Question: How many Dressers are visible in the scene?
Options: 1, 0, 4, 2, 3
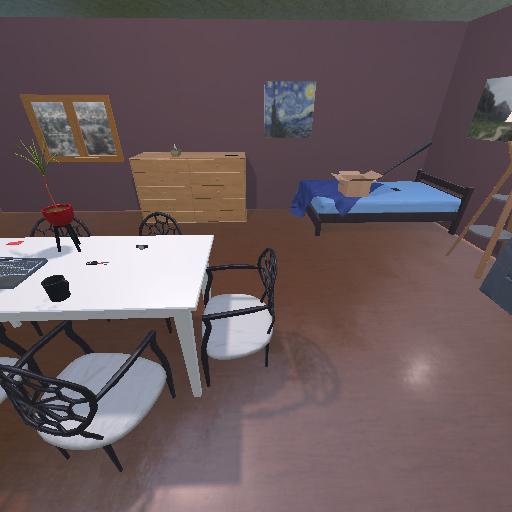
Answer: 1